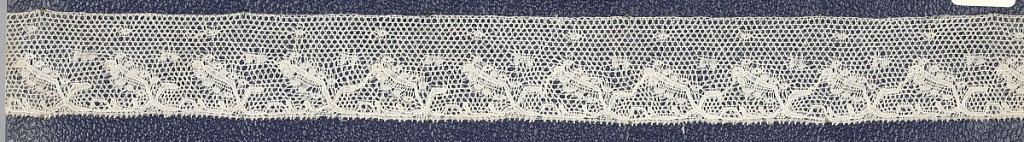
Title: Border
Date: early 19th century
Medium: Technique: bobbin lace
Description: Bobbin lace border, floral borders; early 19th century Point de Paris.